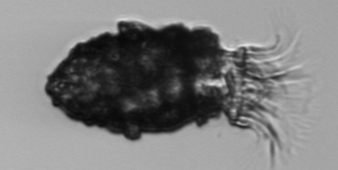
Label: Stenosemella_pacifica